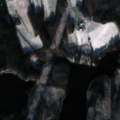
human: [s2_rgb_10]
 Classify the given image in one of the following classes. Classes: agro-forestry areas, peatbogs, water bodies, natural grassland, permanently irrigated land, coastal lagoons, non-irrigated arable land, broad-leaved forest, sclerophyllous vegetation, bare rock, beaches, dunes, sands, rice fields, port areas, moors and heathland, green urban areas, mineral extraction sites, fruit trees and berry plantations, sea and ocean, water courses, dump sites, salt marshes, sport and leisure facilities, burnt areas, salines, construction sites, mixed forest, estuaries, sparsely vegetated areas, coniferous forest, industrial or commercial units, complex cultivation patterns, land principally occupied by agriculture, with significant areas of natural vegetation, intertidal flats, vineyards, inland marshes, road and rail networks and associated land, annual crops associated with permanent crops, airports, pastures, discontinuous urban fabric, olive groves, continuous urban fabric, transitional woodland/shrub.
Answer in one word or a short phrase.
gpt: land principally occupied by agriculture, with significant areas of natural vegetation, coniferous forest, mixed forest, transitional woodland/shrub, water bodies